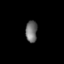
Tissue: skin
Cell type: Epithelial cells
Senescence score: 0.2769
Nuclear area (px): 252
Mean DAPI intensity: 109.571